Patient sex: M
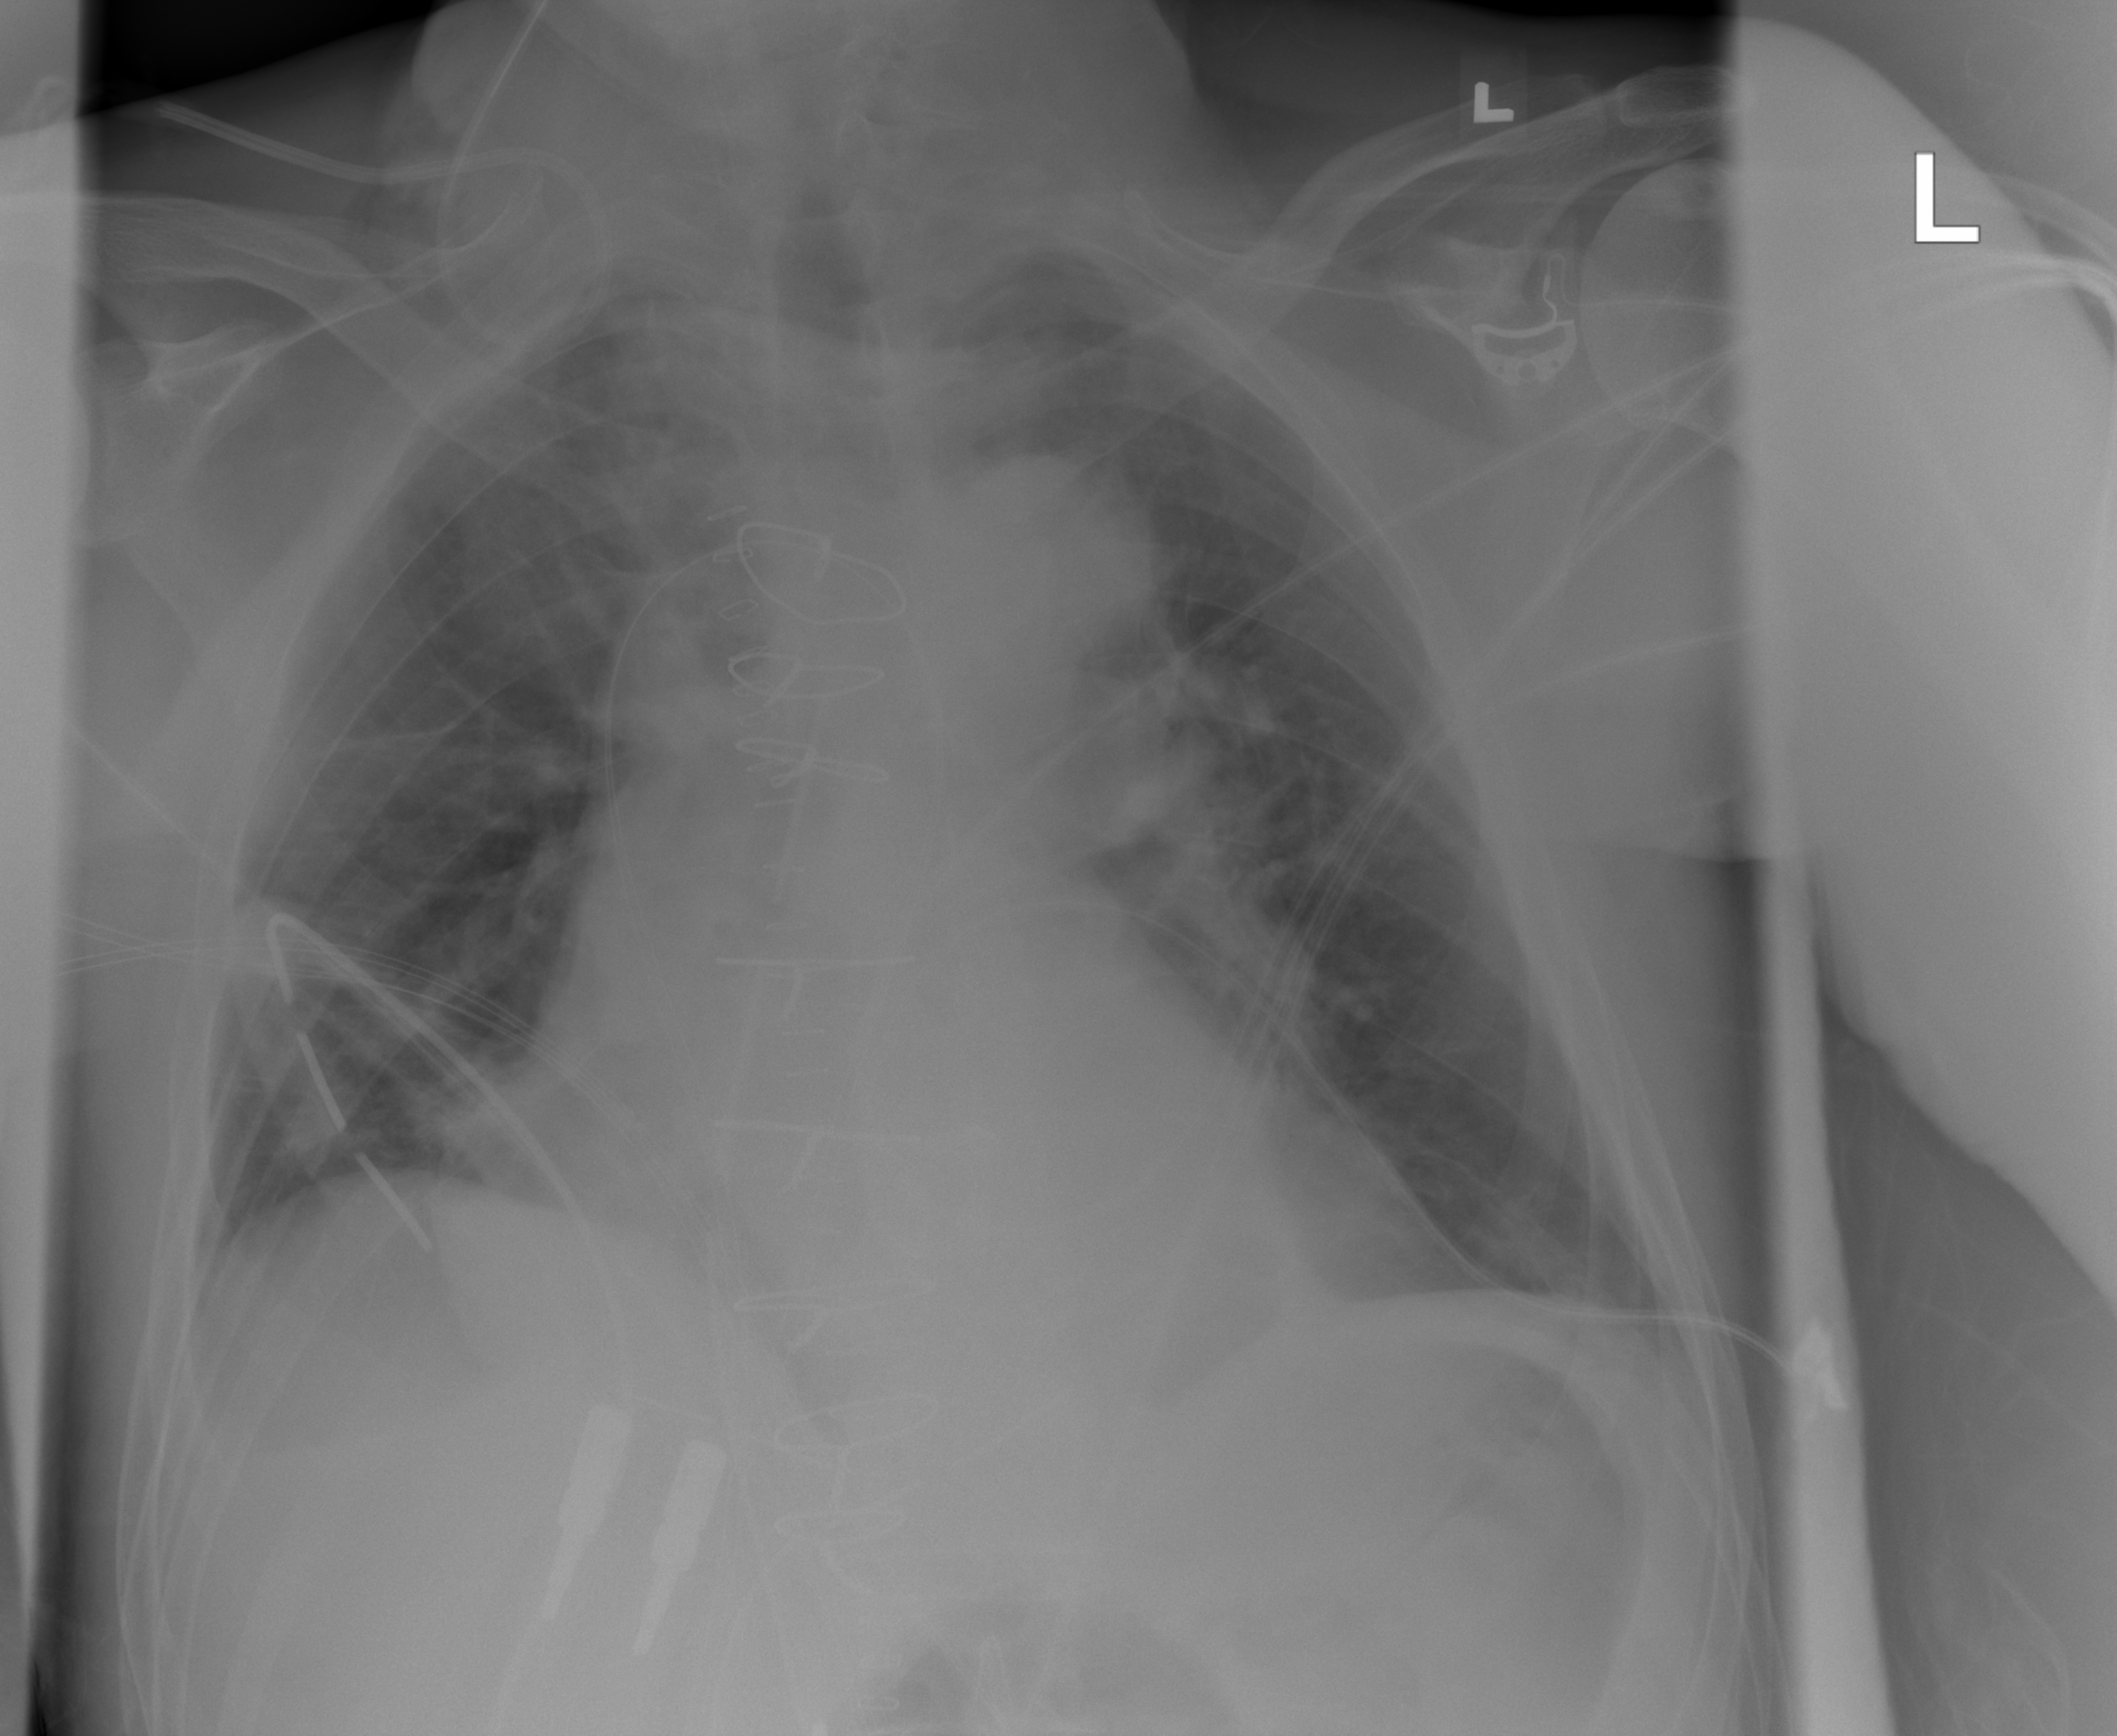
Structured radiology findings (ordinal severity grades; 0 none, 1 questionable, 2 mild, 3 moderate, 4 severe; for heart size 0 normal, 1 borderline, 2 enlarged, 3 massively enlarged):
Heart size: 2
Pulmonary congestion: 0
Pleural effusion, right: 0
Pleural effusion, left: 0
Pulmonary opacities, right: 2
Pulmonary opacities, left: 0
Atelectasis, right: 2
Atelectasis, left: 0